Question: I have tested a simple program to change class and upload a document again. When I use it normally with my admin account it works ok, but when I log from a non admin account it does't let me edit property.

'''
public void senddoc(String send,String clas){
System.out.println(send);
Document docn = Factory.Document.createInstance(os, null);
InputStream input = null;
ContentElementList contEleList = Factory.ContentElement.createList();
ContentTransfer ct = Factory.ContentTransfer.createInstance();
Folder folder = Factory.Folder.fetchInstance(os,send, null);
ContentElementList contEleList2 = Factory.ContentElement.createList();
ContentTransfer ct2 = Factory.ContentTransfer.createInstance();
contEleList= doc.get_ContentElements();
ct=(ContentTransfer) contEleList.get(0);
input = ct.accessContentStream();
System.out.println(input);
ct2.setCaptureSource(input);
ct2.set_ContentType("image/tiff");
ct2.set_RetrievalName("New File Title");
contEleList2.add(ct2);
docn.set_ContentElements(contEleList2);
Properties properties = doc.getProperties();
String Title = properties.getStringValue("DocumentTitle");
//read other
docn.checkin(AutoClassify.DO_NOT_AUTO_CLASSIFY, CheckinType.MAJOR_VERSION);
docn.save(RefreshMode.REFRESH);
ReferentialContainmentRelationship rcr = folder.file(docn,
AutoUniqueName.AUTO_UNIQUE, "New File Title",
DefineSecurityParentage.DO_NOT_DEFINE_SECURITY_PARENTAGE);
rcr.save(RefreshMode.REFRESH);
docn.changeClass(clas);
docn.save(RefreshMode.REFRESH);
docn.getProperties().putValue("DocumentTitle",Title);
//input other
docn.save(RefreshMode.REFRESH);
rcr.save(RefreshMode.REFRESH);
}
'''
But the thing is when I re-upload the Document it can be only edited by the admin user, and original documents author part have been removed. So what can I do to give modification as in the original document?
Thx in any input. :)
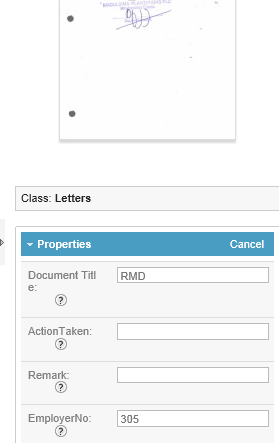
Answer: after few try i have found the issue and fix it , this maybe not the optimal way of doing this but this solve my issue. I just map the access permissions to document to document like.
'''
docn.set_Permissions(doc.get_Permissions());
'''
i have try few bulk upload programs(as the demo code in IBM) before but i didn't add this to it , but it work ok for all documents had right permission to all users.but in this(service convert document class and index) i had to map it.
Hope this will help anyone face this.
Tnx